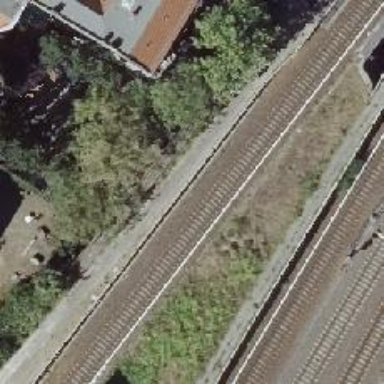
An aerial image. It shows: Historic railway with electrified rails.